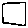
Label: square